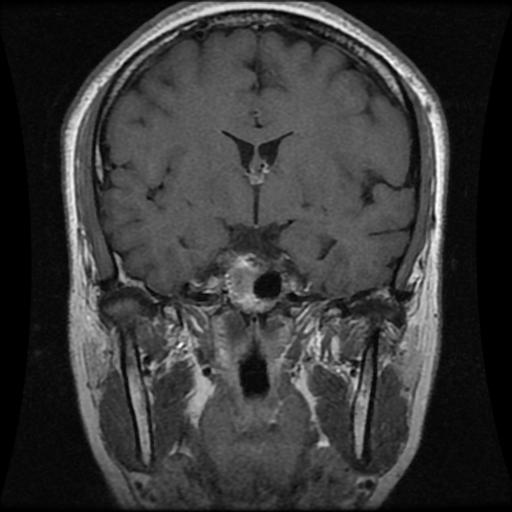
Label: pituitary